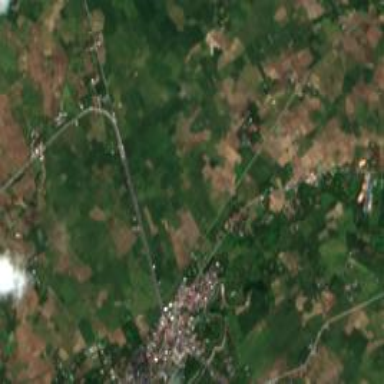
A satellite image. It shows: Farmland producing rice.